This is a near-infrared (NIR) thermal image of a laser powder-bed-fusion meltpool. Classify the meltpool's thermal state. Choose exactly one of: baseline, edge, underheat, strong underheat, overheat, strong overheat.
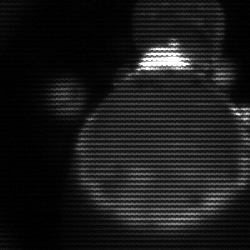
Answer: edge